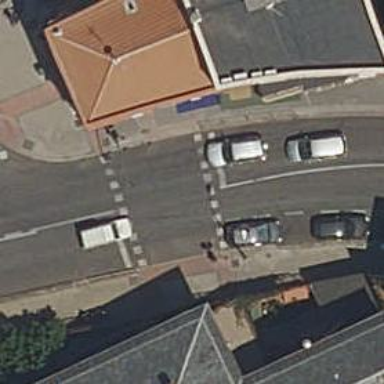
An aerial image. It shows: Road with traffic signals controlling the flow of traffic.